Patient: sex M, age 49
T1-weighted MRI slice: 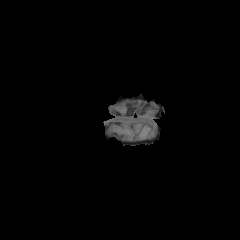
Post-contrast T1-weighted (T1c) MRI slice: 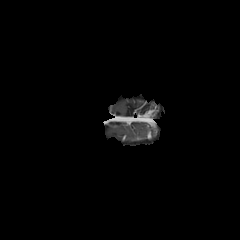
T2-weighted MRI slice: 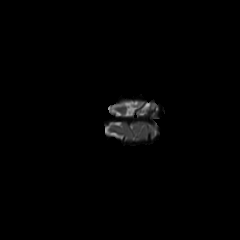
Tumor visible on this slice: no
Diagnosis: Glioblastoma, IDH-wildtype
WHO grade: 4